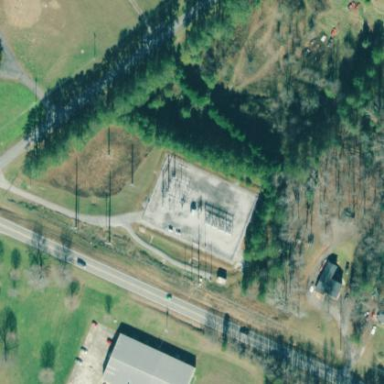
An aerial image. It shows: Distribution level power substation.